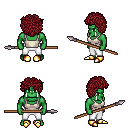
a pixel art fantasy rpg character, male body template, orc, green skin, white pirate shirt, white pants, brunette curly afro hairstyle, gold boots, spear, four views (front, back, left, right), 2x2 character sprite sheet, small pixel art, hard edges, no anti-aliasing